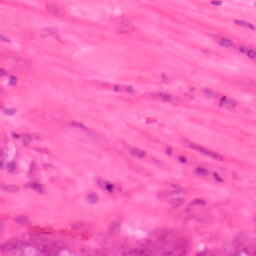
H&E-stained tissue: Colon